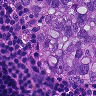
Metastatic tissue present: yes